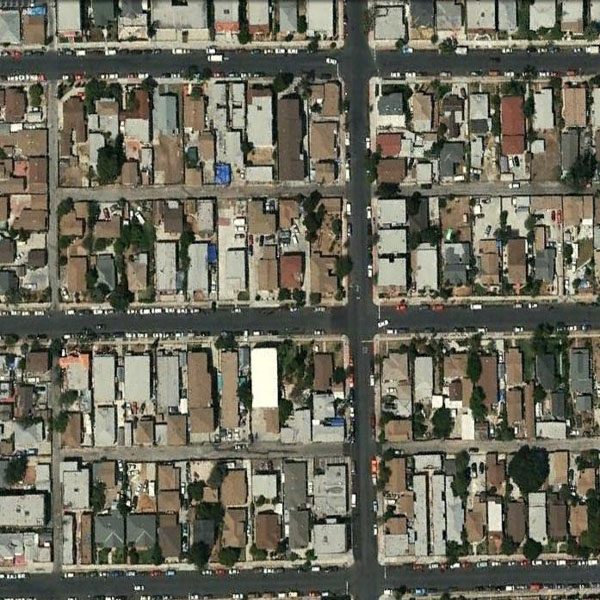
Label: Residential